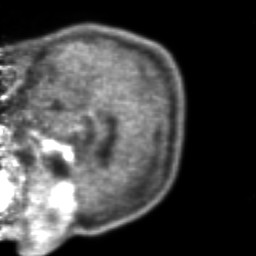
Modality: PET
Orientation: sagittal
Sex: male
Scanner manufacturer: ge